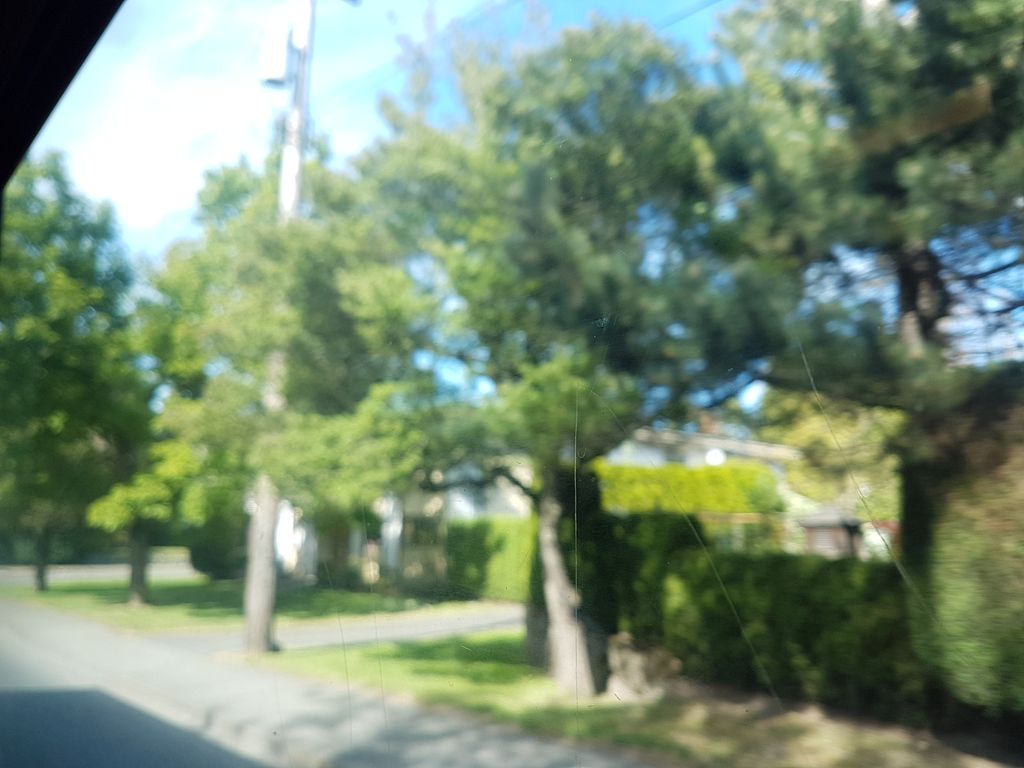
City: victoria